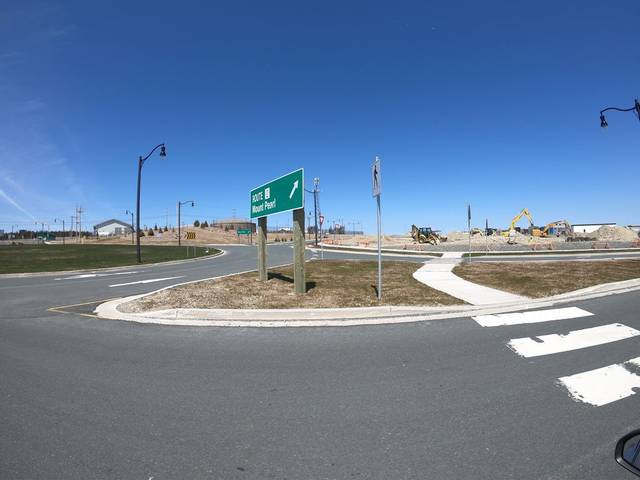
Region: Canada
Coordinates: 47.506, -52.828